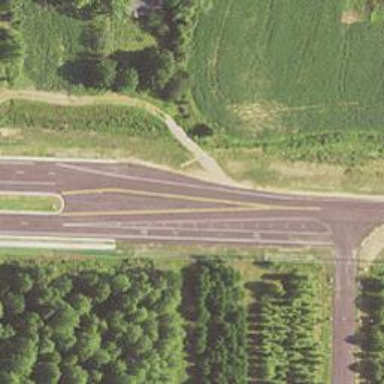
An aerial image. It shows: Secondary dual-carriageway road with asphalt surface.